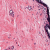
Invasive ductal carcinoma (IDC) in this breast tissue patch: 0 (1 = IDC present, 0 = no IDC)